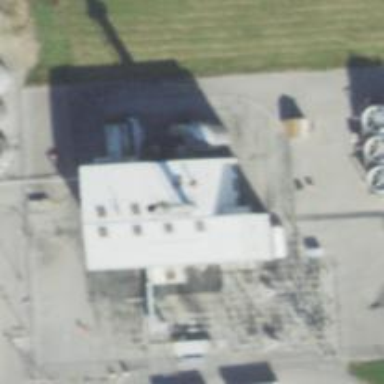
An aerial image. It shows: Generator for power supply.